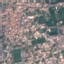
Label: Residential